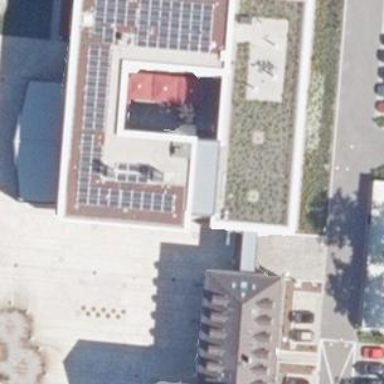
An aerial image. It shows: Solar power generator using photovoltaic panels.